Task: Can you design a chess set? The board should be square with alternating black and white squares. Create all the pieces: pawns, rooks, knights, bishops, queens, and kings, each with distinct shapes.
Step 1741:
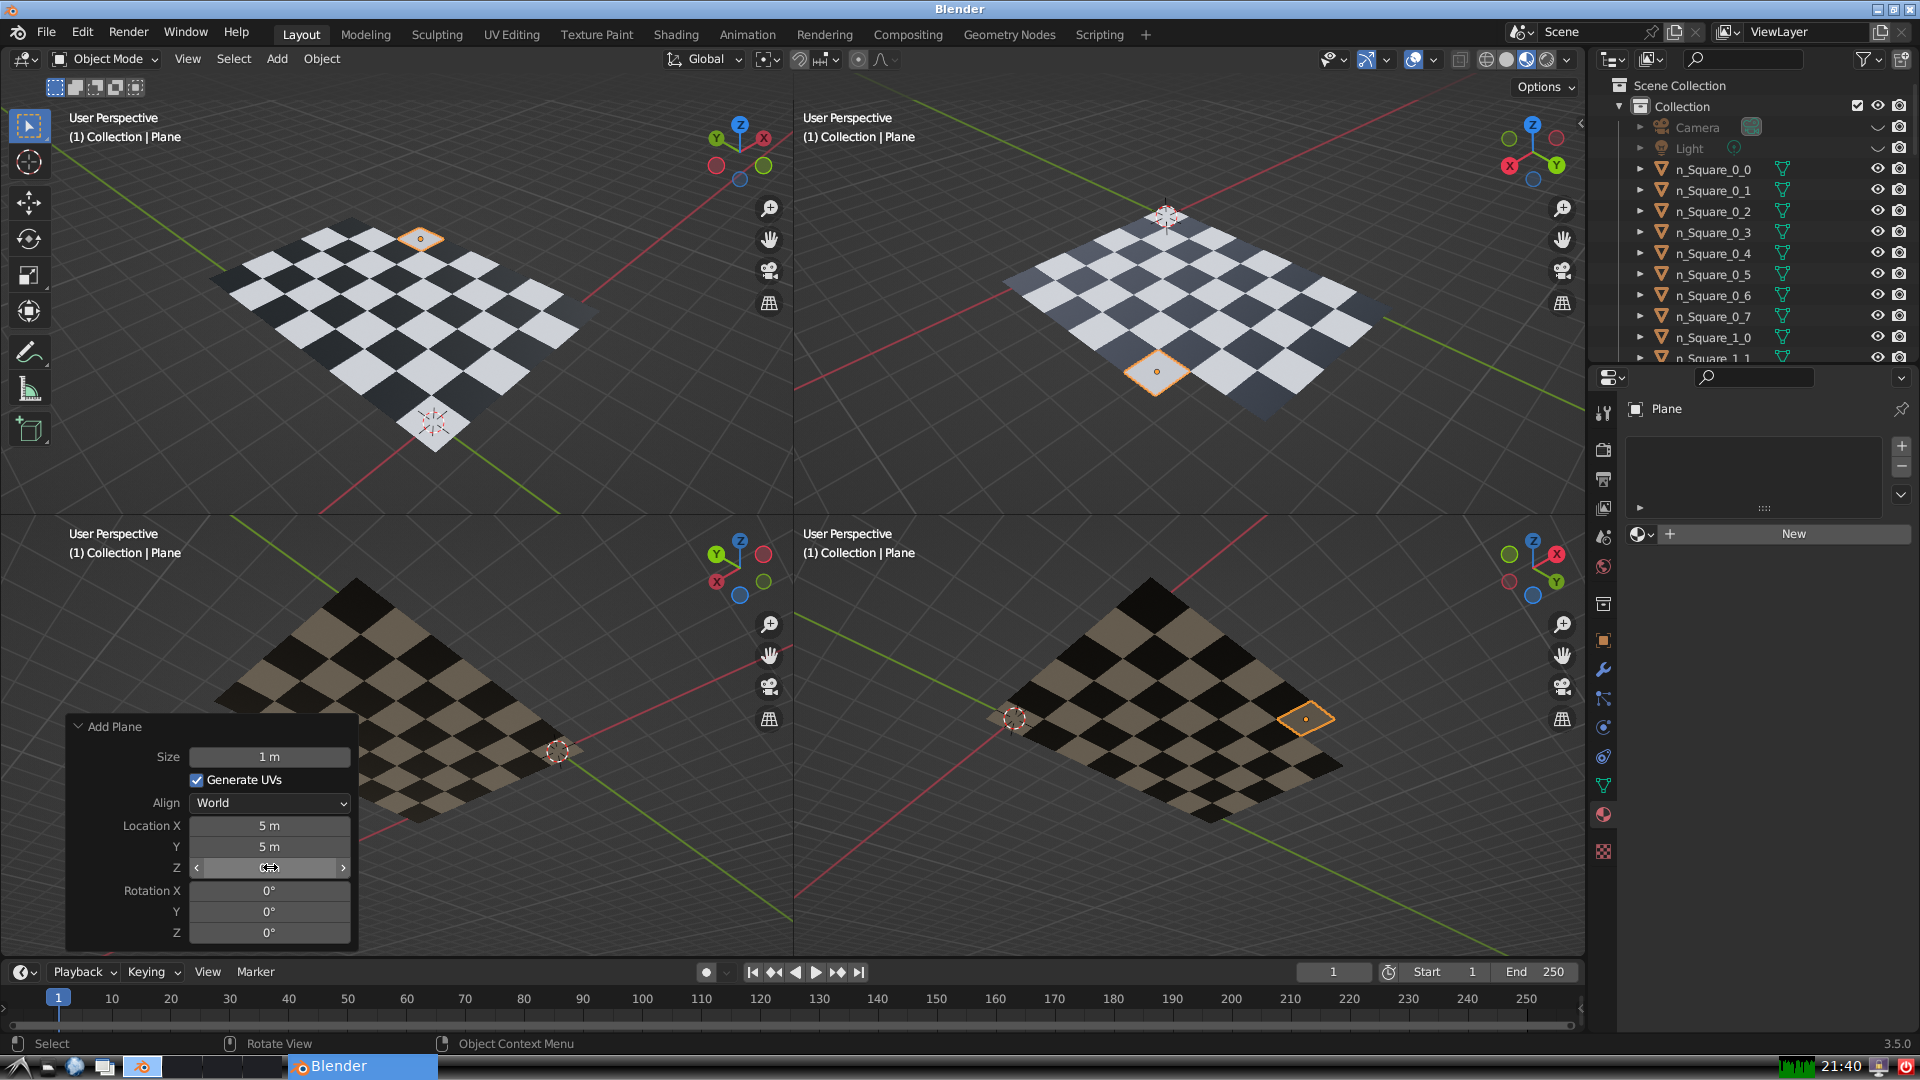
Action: {"mouse_move": [960, 540]}